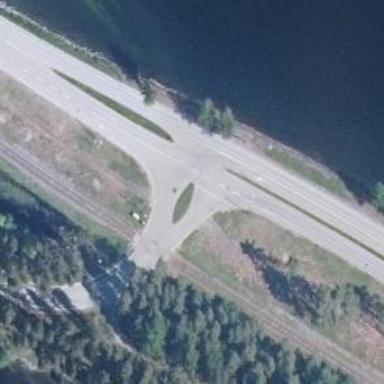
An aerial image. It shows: Tertiary road with asphalt surface.